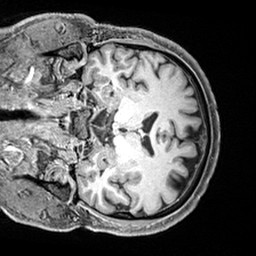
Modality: T1w
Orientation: coronal
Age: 68
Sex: male
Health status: healthy
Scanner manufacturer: siemens
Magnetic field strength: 3 T
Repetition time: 2.4 s
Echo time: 0.00217 s